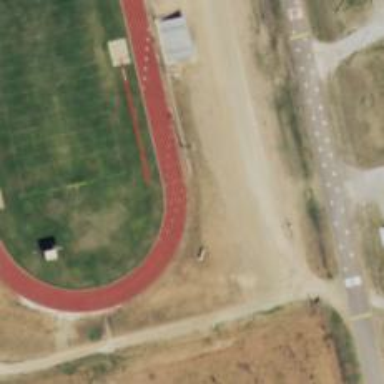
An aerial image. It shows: Track in leisure land.